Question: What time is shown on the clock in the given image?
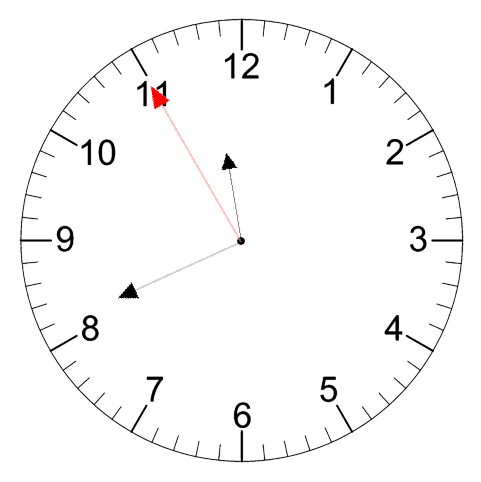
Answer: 11:40:55